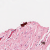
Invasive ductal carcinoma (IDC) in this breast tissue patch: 0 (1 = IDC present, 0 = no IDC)